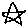
Label: star